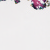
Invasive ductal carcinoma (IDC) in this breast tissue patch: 0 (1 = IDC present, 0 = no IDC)